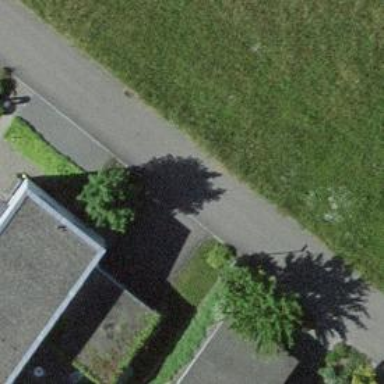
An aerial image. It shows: Paved residential road.